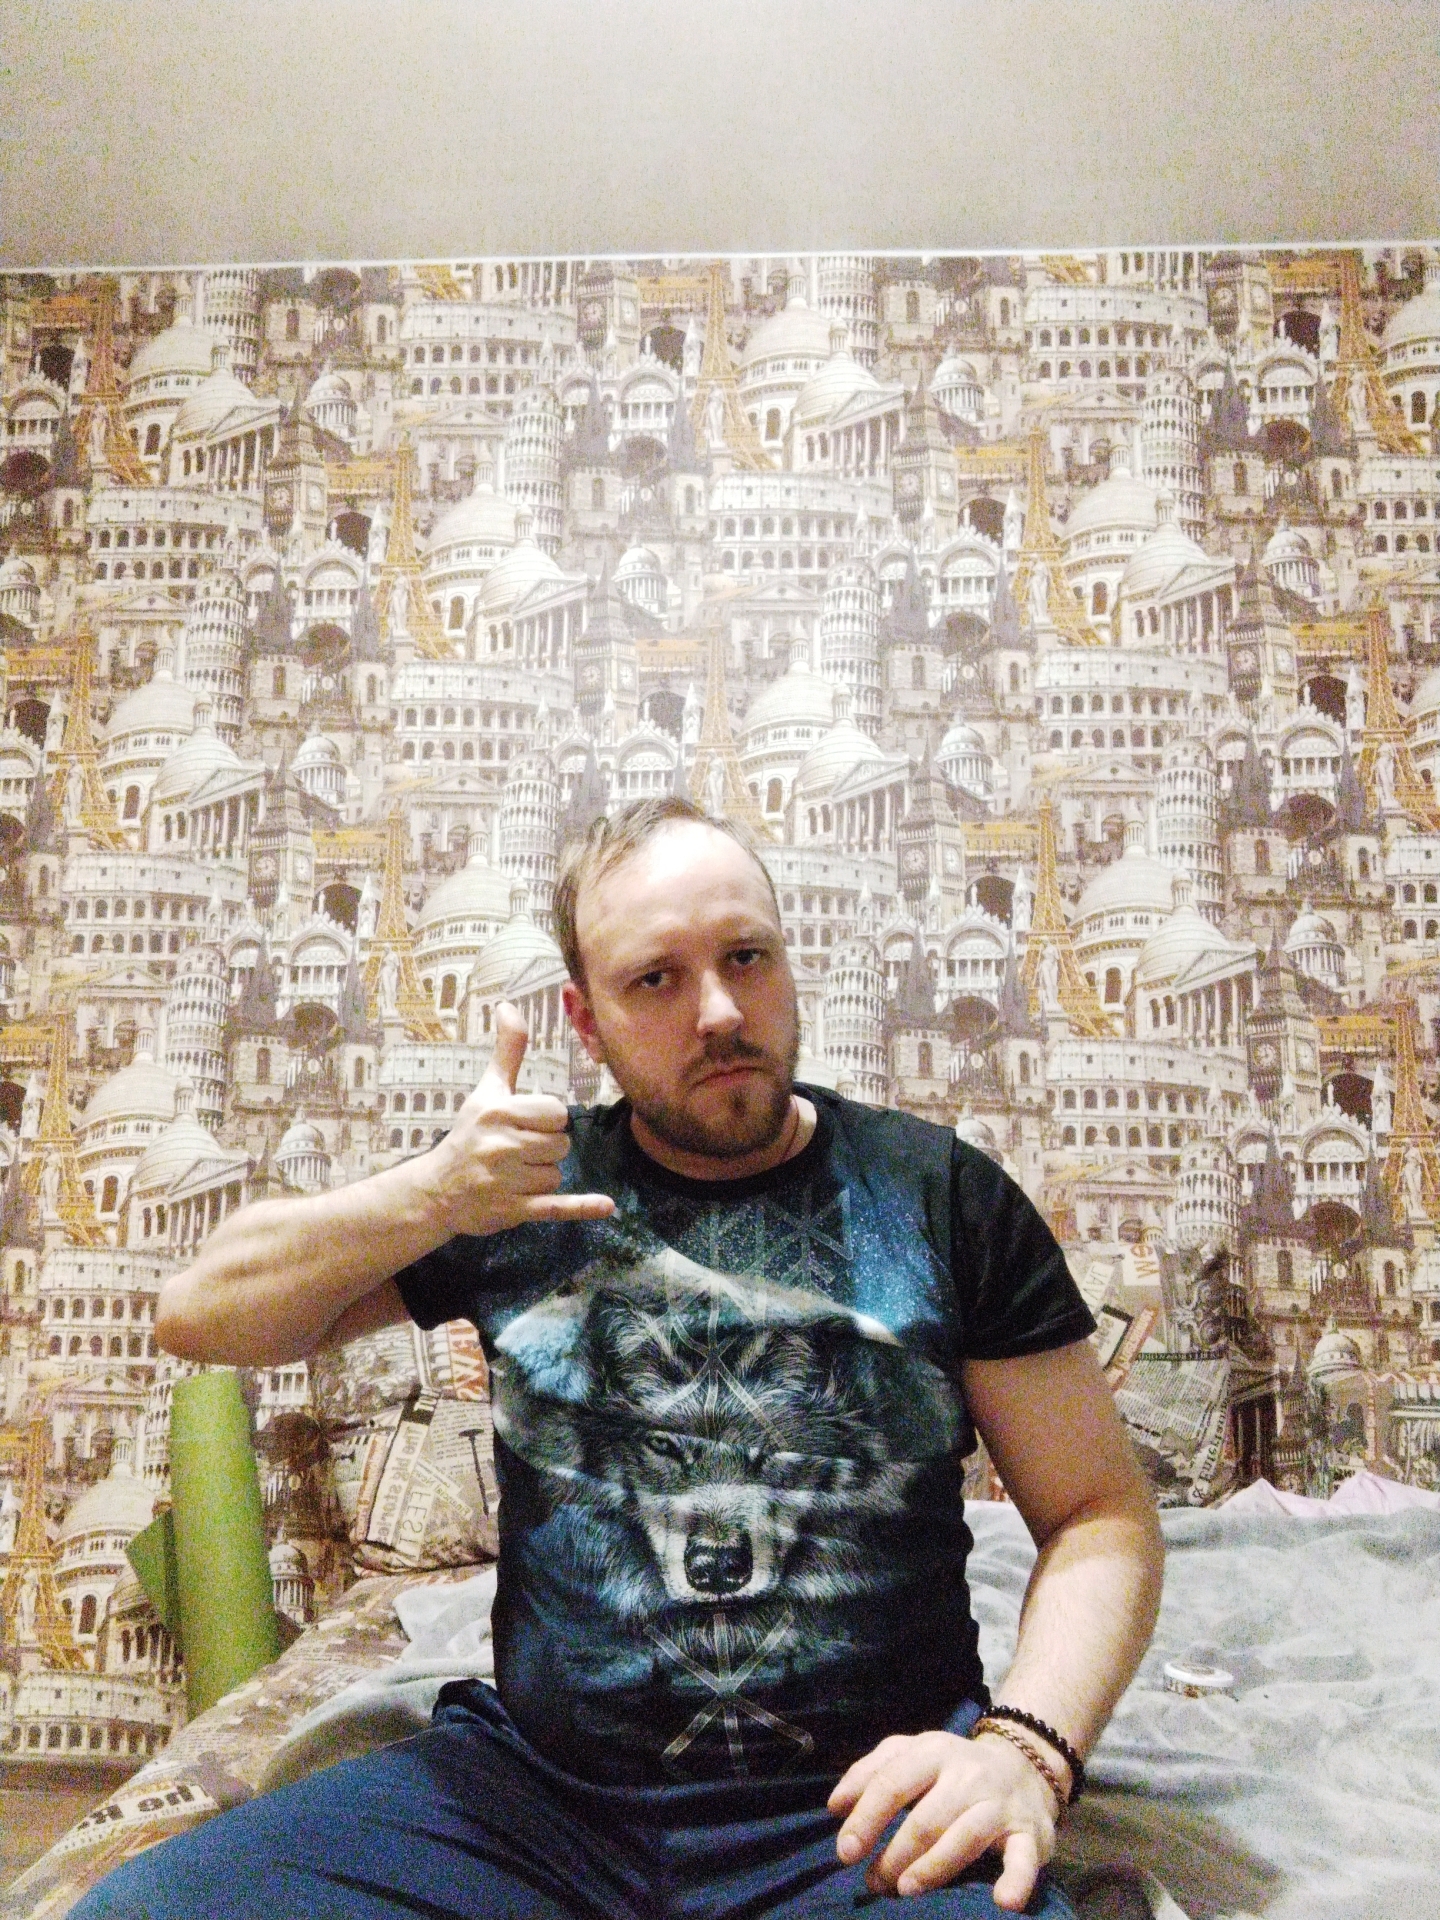
Label: clear